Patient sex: F
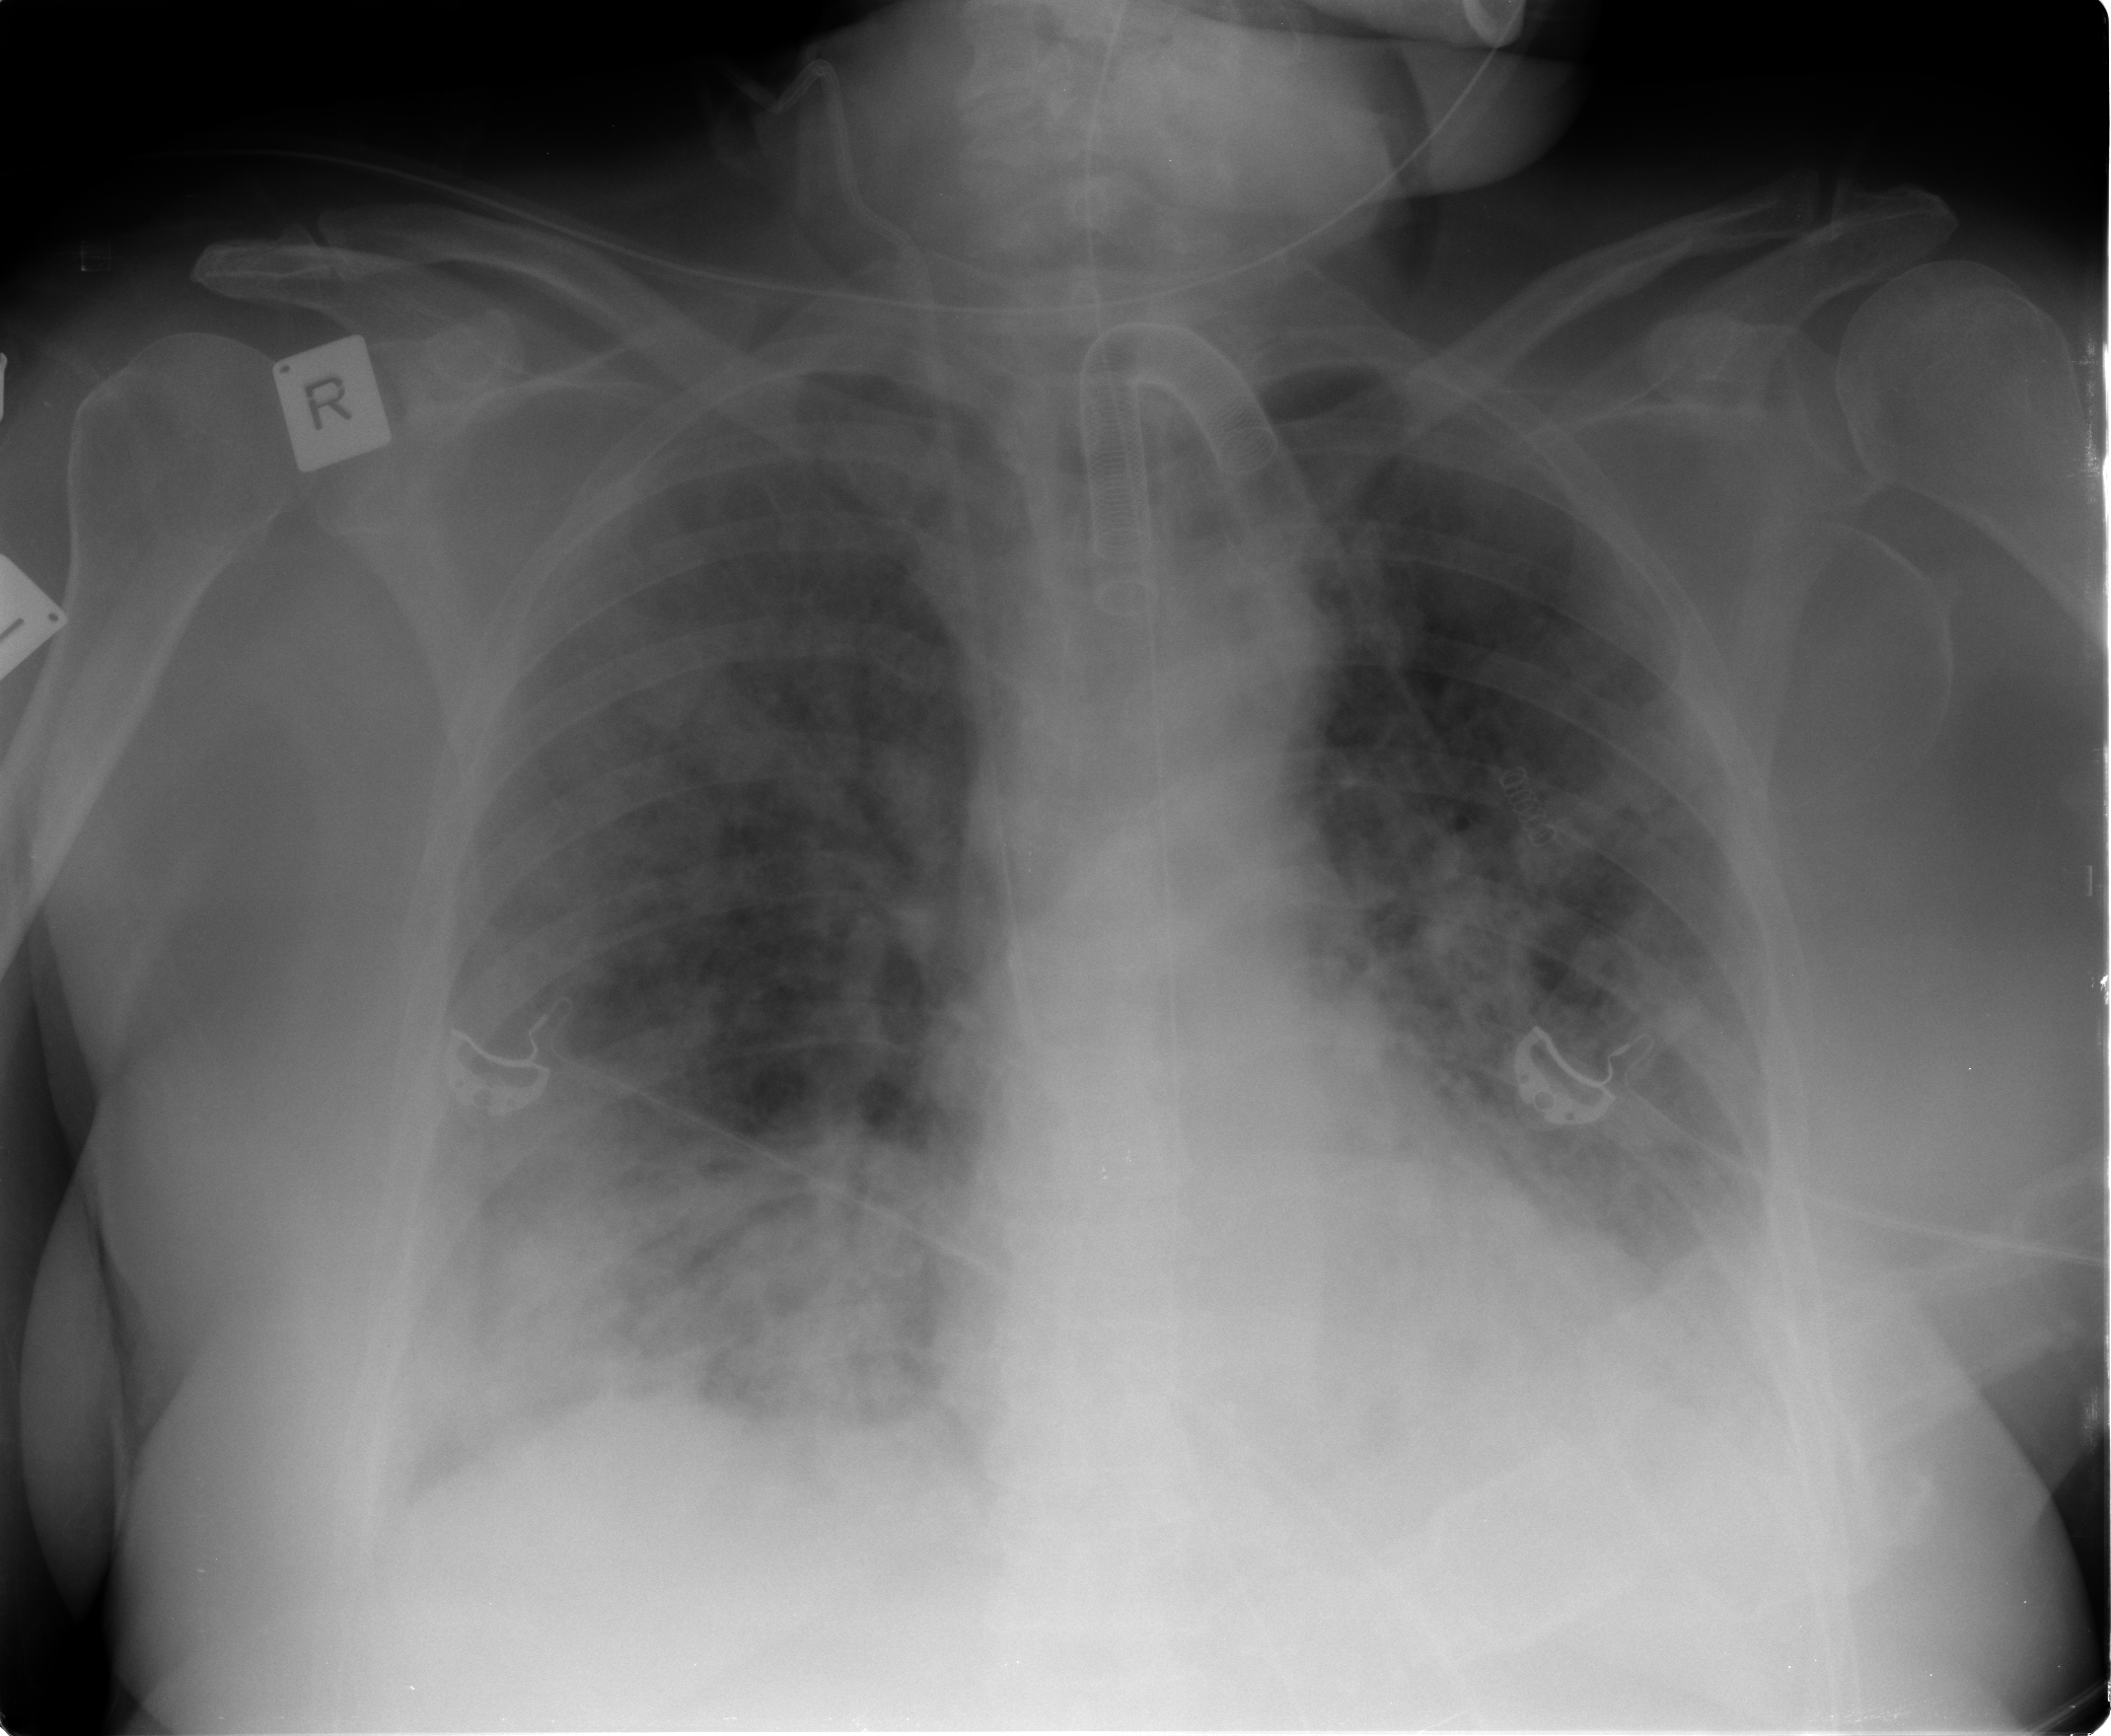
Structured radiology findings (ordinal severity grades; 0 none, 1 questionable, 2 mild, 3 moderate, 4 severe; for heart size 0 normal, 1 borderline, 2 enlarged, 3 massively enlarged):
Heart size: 0
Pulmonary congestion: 2
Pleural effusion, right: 2
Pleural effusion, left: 2
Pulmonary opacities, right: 3
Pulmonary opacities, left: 3
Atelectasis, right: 3
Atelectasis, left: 3